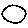
Label: circle